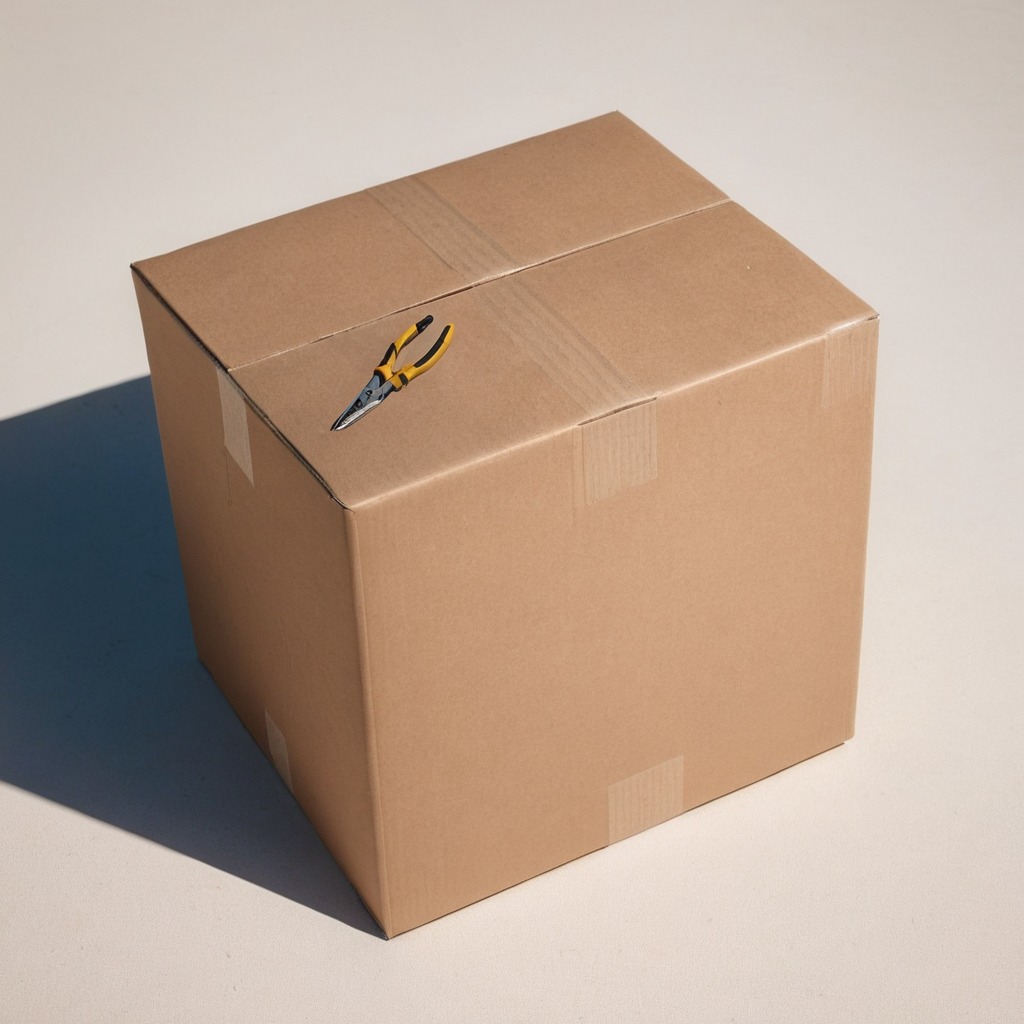
A plier is lying on a cardboard box surface in an outdoor workshop during daytime bright natural light soft shadows slightly creased but